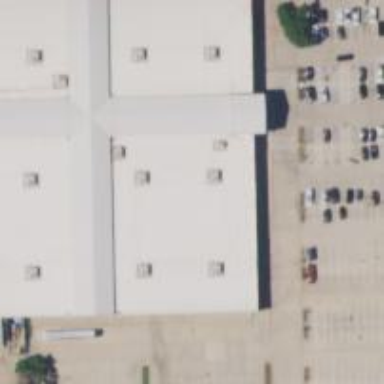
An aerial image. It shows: Building.